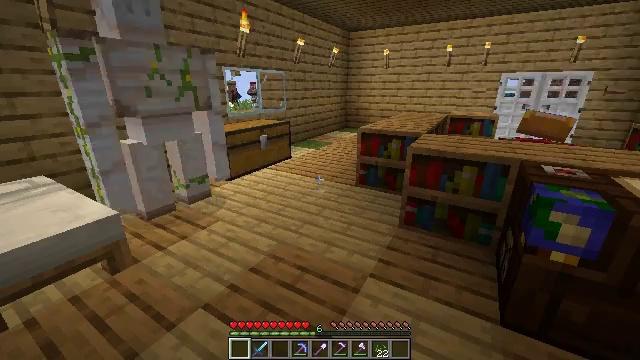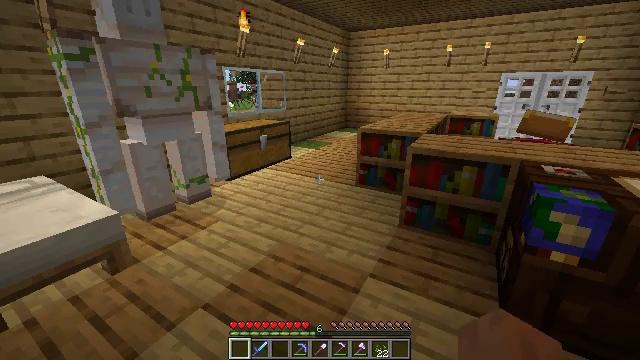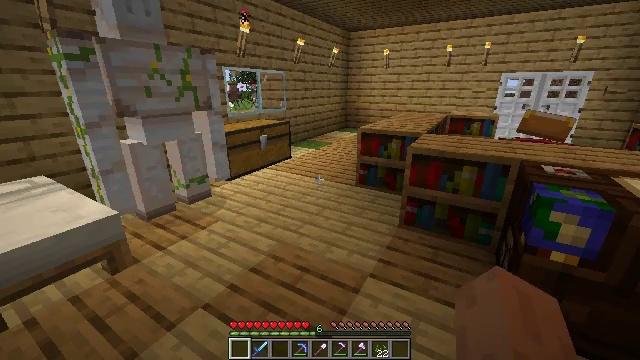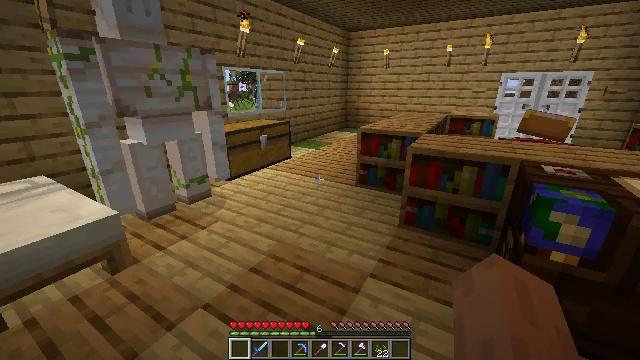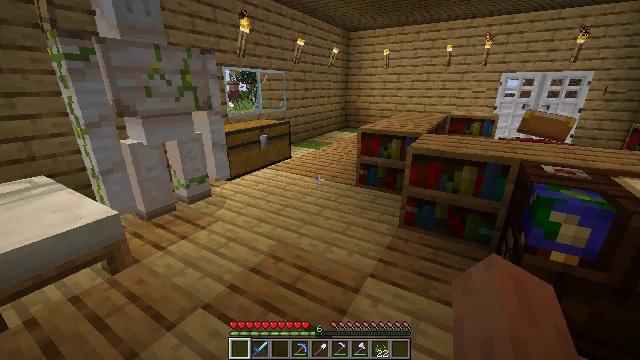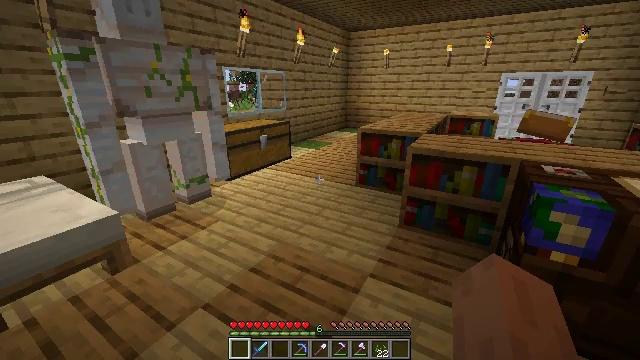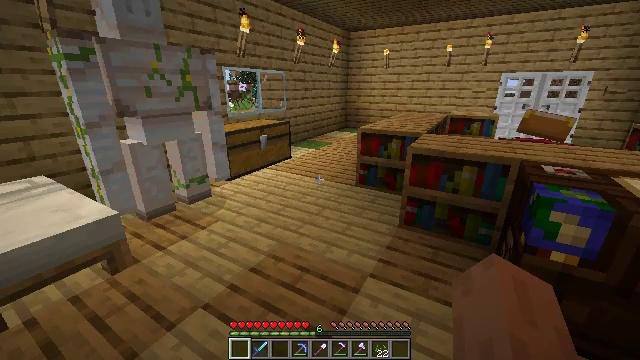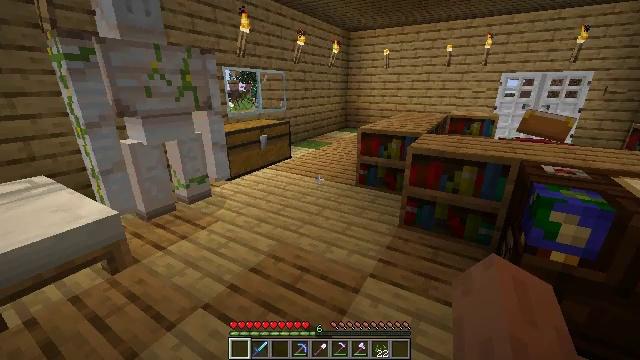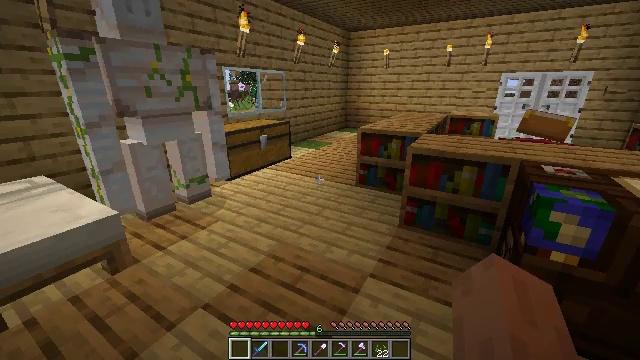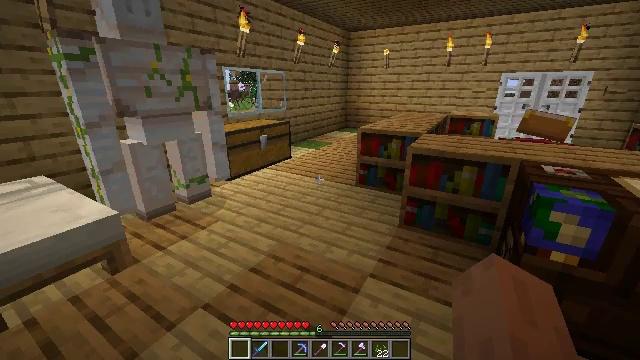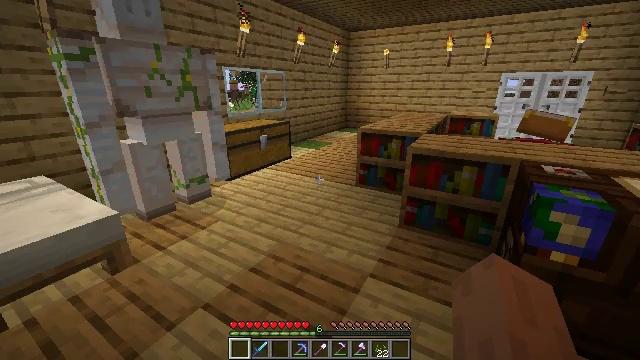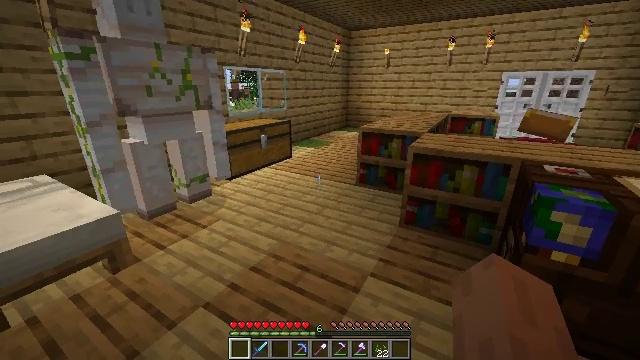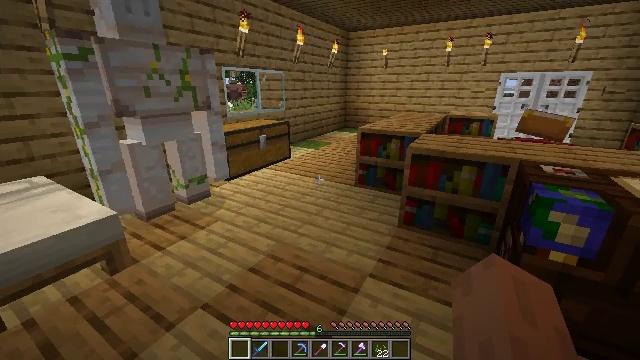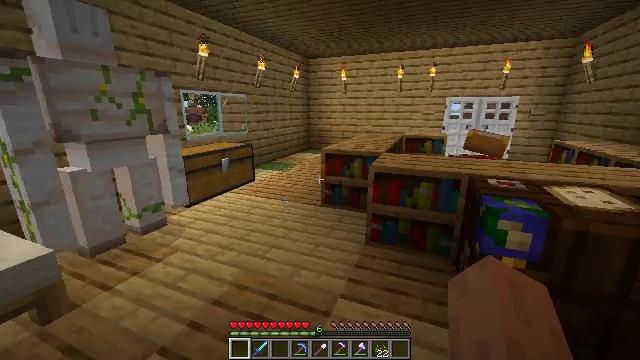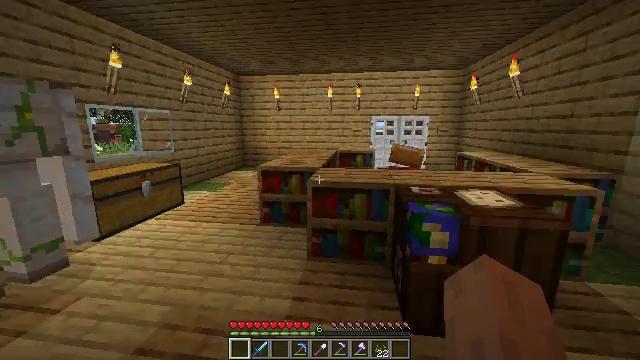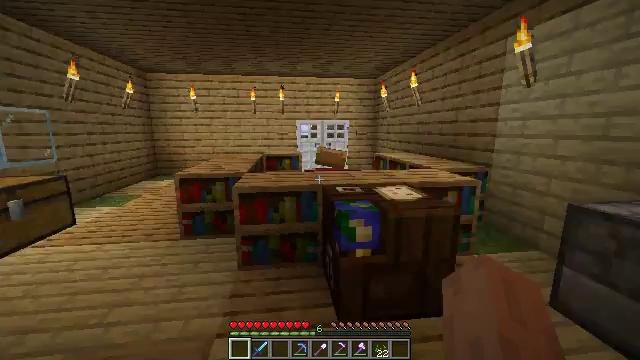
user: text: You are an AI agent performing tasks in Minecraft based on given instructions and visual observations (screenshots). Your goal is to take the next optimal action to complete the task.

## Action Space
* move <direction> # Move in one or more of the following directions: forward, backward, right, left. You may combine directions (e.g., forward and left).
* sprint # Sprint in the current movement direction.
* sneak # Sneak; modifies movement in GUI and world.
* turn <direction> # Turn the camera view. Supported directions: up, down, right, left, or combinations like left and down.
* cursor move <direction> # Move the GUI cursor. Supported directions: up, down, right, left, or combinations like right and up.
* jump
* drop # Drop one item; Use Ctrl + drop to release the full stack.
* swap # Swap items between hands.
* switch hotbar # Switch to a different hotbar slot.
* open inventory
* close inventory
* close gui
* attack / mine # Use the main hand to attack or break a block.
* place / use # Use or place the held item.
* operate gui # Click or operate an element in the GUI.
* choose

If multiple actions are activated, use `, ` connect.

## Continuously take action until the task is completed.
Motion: motion action
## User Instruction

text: Break the cartography table.
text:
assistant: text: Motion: attack / mine
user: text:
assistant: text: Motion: attack / mine
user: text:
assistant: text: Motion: attack / mine
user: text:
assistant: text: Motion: attack / mine
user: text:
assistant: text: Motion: attack / mine
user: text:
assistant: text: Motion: attack / mine
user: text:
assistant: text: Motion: attack / mine
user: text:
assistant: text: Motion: attack / mine
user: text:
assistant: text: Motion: attack / mine
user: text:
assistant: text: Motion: attack / mine
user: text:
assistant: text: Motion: attack / mine
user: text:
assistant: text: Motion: attack / mine
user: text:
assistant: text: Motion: turn right and up, attack / mine
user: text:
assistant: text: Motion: turn right and up, attack / mine
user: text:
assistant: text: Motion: turn right, attack / mine
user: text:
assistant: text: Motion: turn right, attack / mine
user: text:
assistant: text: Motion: turn right, attack / mine
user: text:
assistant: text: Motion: turn right, attack / mine
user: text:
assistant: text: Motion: turn right, attack / mine
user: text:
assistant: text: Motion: attack / mine
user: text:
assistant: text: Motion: attack / mine
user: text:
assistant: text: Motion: attack / mine
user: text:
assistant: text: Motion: turn down, attack / mine
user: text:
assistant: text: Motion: turn down, attack / mine
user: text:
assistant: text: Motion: turn right and down, attack / mine
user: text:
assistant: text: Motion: turn right, attack / mine
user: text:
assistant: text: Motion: attack / mine
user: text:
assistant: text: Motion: attack / mine
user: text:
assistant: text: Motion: attack / mine
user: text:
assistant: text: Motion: attack / mine